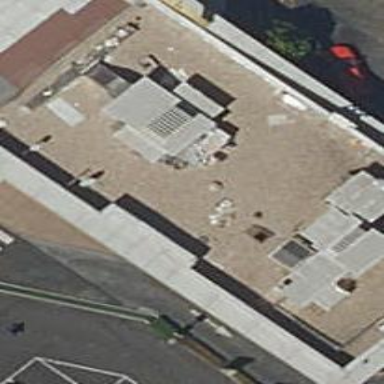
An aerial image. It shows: Fast food restaurant located in building.